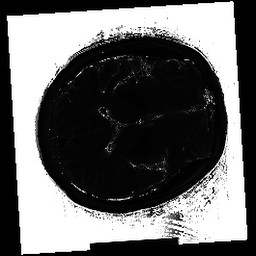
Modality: T2map
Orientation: axial
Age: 56
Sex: male
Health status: ill